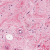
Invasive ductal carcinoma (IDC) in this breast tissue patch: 0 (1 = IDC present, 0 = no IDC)